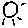
Label: sun